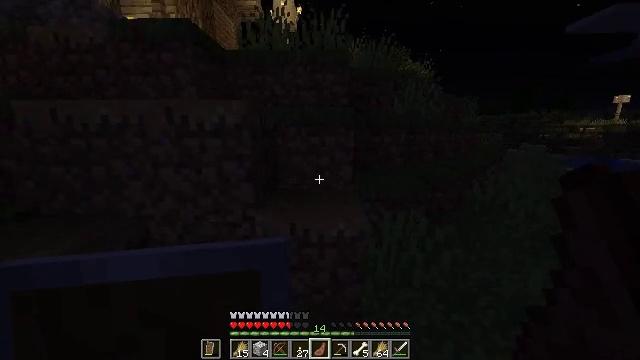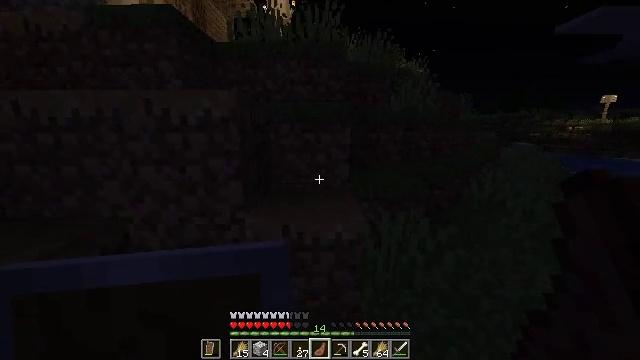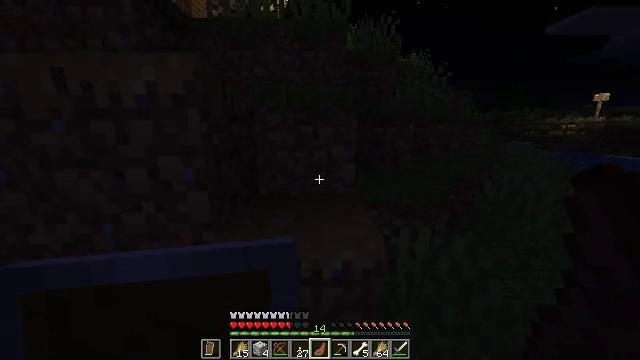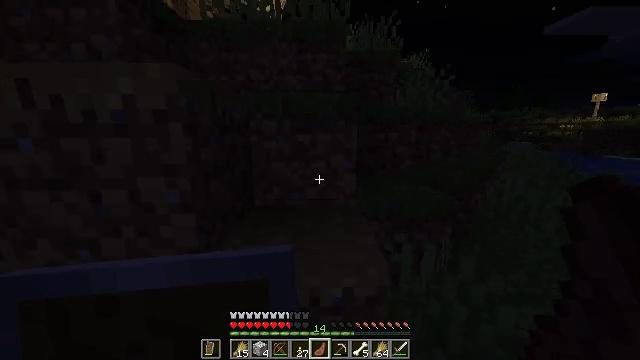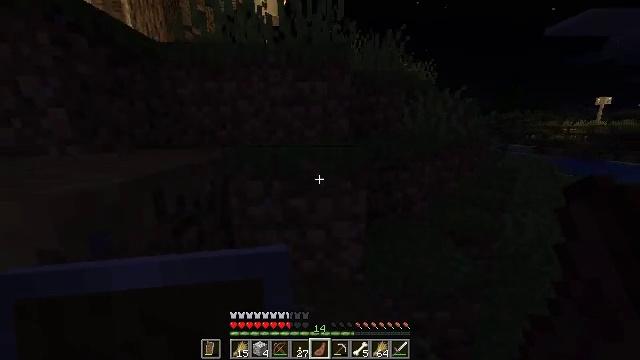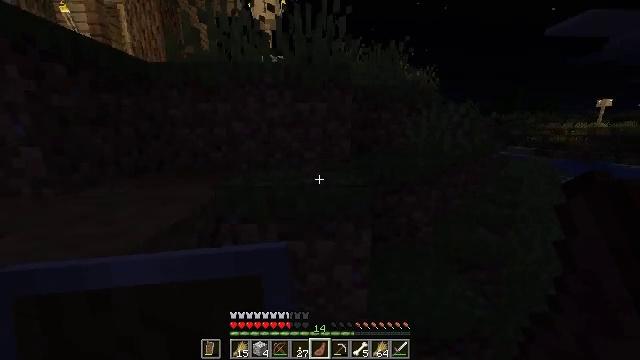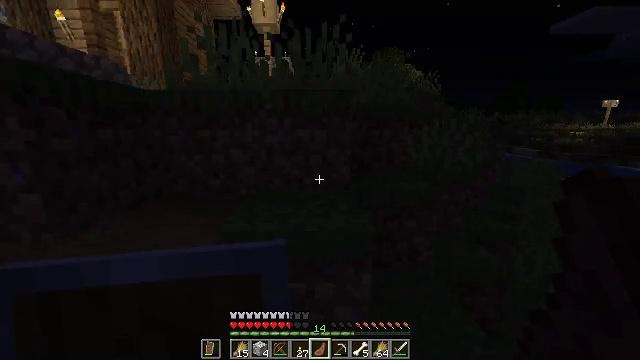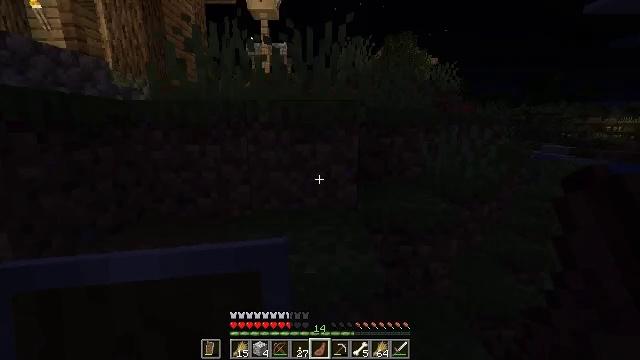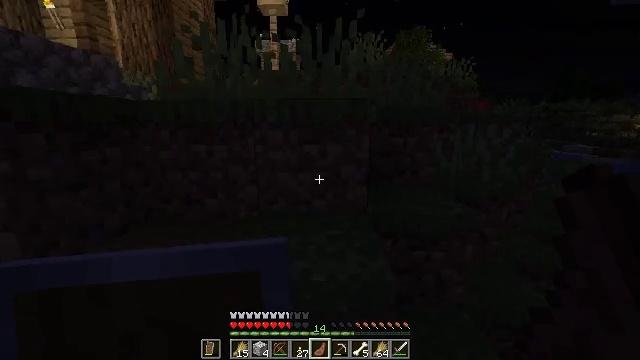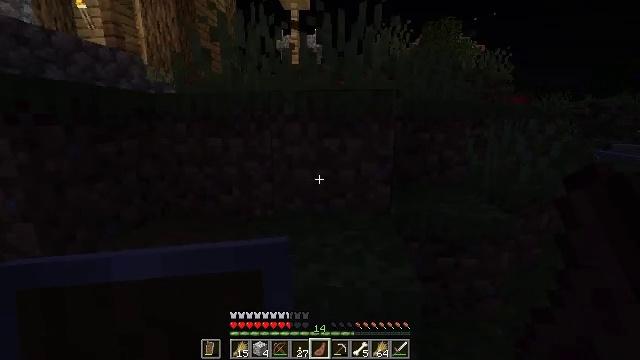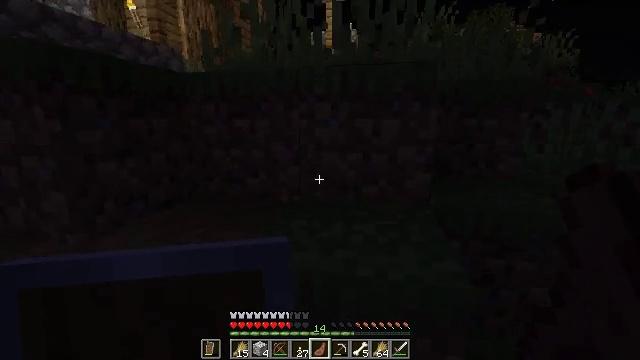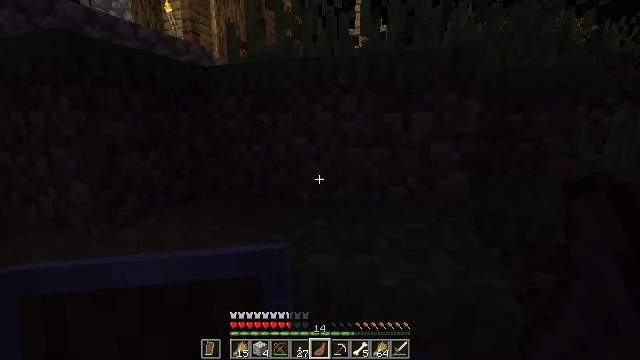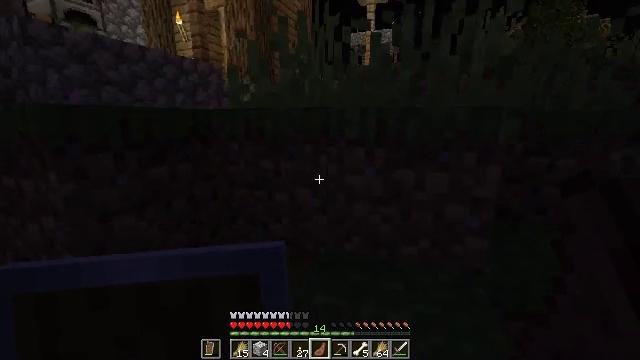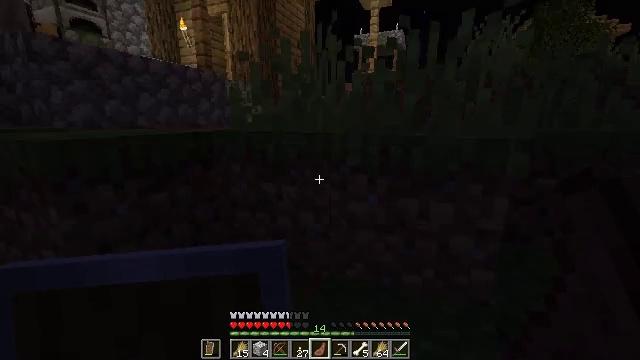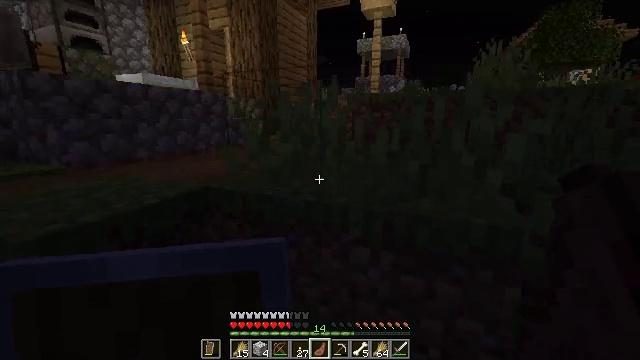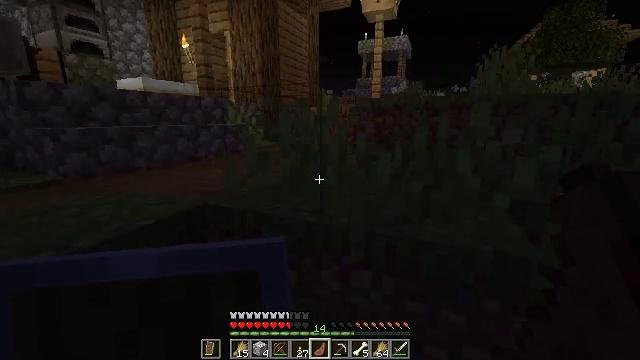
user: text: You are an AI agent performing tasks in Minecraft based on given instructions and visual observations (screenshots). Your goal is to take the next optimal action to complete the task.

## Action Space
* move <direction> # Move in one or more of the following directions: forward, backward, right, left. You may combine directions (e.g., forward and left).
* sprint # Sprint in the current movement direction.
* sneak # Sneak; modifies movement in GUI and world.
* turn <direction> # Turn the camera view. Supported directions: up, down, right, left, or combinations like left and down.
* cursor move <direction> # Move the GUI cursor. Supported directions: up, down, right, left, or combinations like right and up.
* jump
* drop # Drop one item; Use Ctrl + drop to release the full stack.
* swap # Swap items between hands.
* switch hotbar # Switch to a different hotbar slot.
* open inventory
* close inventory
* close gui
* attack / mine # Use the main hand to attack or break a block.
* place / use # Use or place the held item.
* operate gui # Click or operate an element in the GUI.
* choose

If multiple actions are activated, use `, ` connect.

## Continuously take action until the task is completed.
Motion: motion action
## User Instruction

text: Smelt gold ore into a gold ingot.
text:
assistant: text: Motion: move forward, turn right
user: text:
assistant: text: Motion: move forward, turn right
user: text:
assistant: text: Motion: move forward, jump
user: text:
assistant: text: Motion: move forward, jump
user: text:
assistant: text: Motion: move forward, jump
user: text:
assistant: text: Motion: move forward, jump
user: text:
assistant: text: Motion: move forward
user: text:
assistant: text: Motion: move forward, turn left
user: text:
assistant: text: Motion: move forward, turn left
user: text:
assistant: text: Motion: move forward, turn left
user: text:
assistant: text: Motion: move forward, turn left, jump
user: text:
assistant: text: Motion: move forward, turn left, jump
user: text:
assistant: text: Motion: move forward, jump
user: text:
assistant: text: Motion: move forward, jump
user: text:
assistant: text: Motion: move forward
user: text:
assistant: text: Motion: move forward
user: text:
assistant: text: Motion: move forward
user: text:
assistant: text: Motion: move forward
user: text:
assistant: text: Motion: move forward
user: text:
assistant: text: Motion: move forward, turn left
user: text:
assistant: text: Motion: move forward, turn left, jump
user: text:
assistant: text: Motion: move forward, turn left, jump
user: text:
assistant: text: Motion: move forward, turn left, jump
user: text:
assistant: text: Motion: move forward, turn left, jump
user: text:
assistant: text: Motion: move forward, turn left
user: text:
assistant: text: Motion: move forward, turn left
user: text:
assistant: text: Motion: move forward, turn left
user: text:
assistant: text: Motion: move forward, turn left
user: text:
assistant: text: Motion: move forward, turn left
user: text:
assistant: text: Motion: turn left